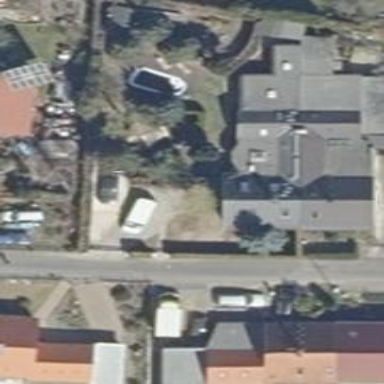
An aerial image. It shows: Semidetached house with gabled roof.